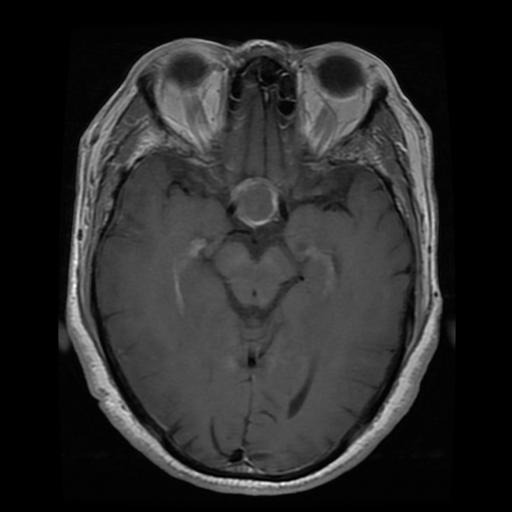
Label: pituitary